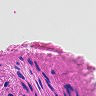
Metastatic tissue present: no